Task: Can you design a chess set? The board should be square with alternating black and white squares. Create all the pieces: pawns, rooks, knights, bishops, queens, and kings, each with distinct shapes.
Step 3942:
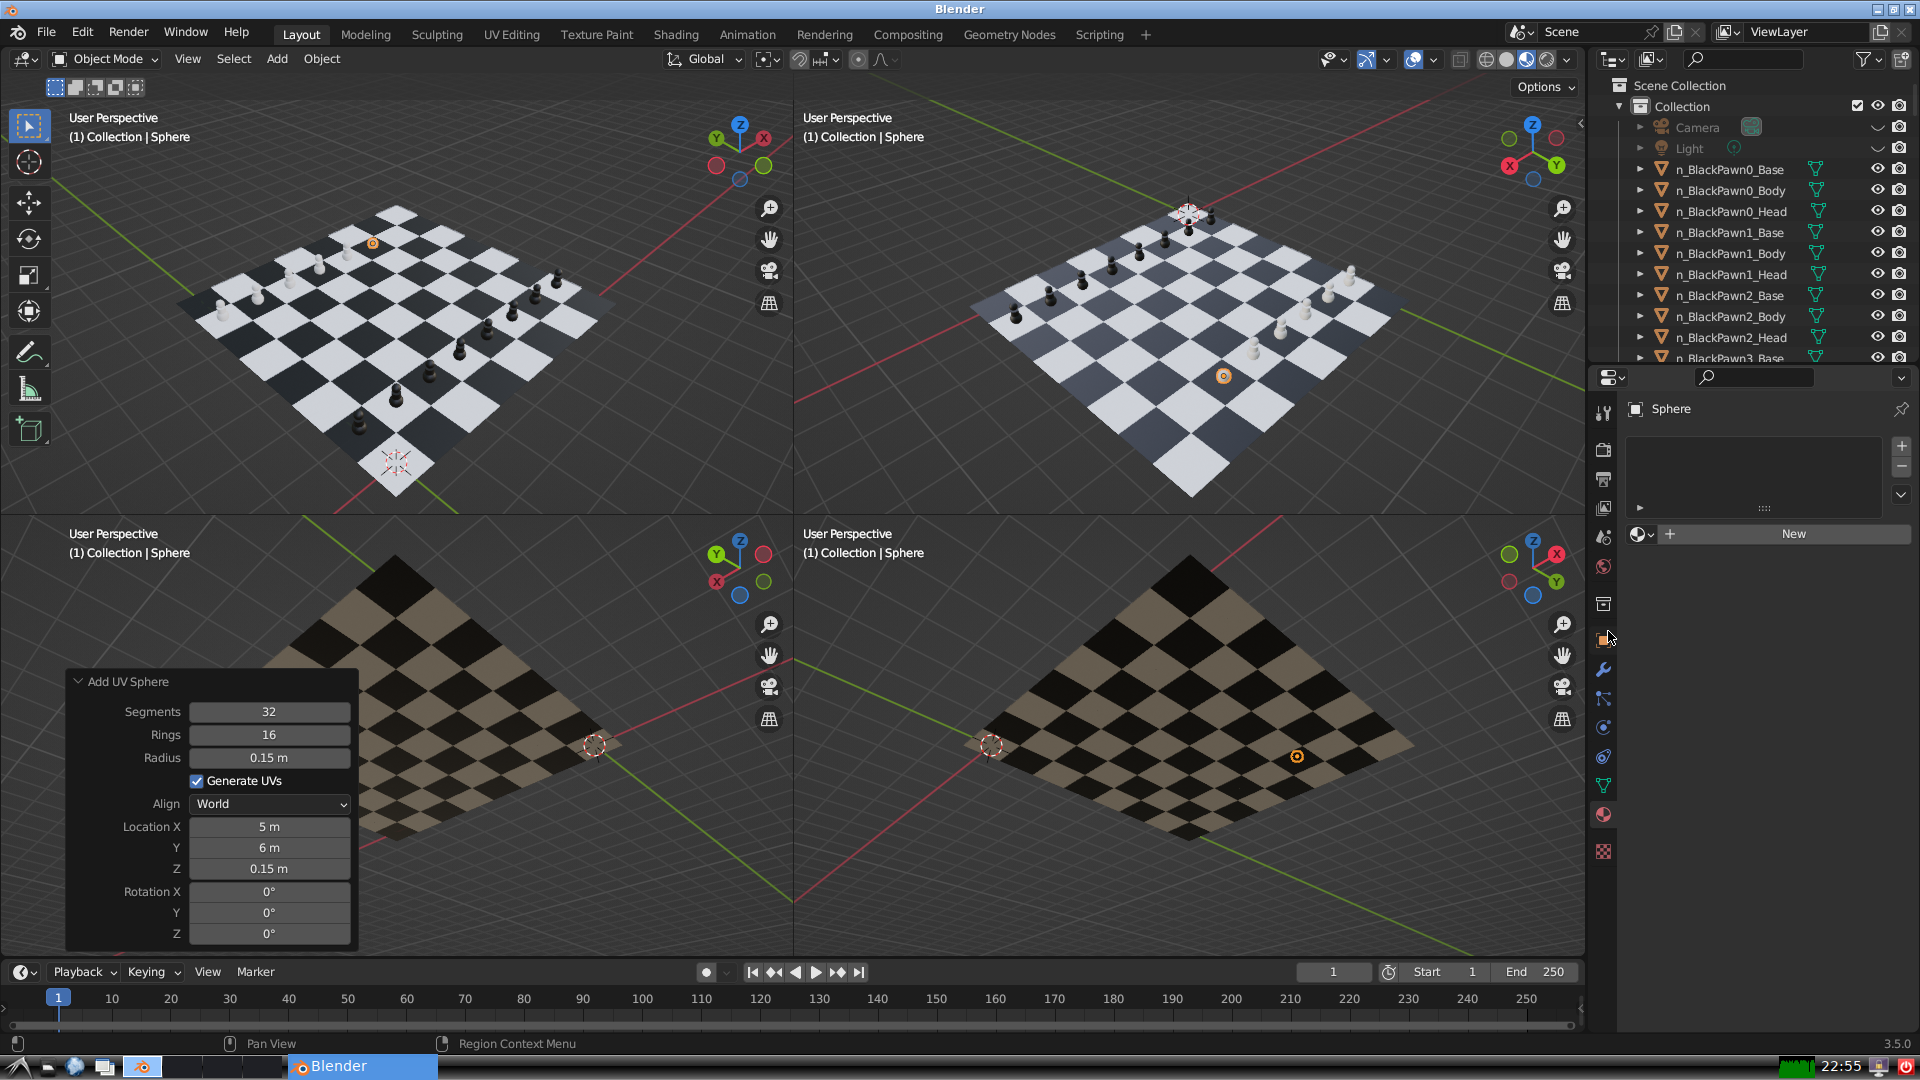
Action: click: no